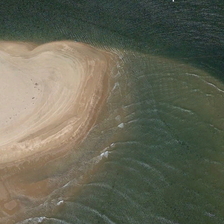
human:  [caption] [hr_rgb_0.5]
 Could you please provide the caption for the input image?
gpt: yellow beach is semi-surrounded by a piece of green ocean .

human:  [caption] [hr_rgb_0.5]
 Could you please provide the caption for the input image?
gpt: the water to the beach against big white waves .

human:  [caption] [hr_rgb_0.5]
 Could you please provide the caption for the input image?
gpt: the sea beat the white spray on the beach .

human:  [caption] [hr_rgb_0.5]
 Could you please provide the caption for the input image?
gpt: yellow beach is semi-surrounded by a piece of green ocean .

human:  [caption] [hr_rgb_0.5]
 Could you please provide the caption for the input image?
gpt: the sea beat the white spray on the beach .